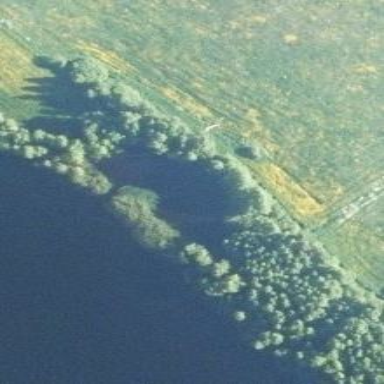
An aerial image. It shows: Serene lake.